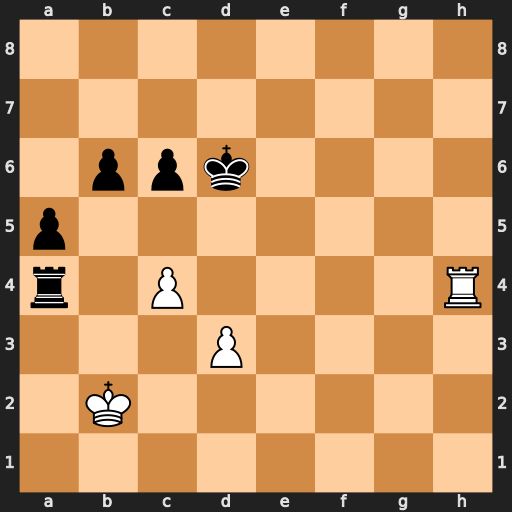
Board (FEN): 8/8/1ppk4/p7/r1P4R/3P4/1K6/8
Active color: w
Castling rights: -
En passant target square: -
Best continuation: c5+ Kxc5 Rxa4